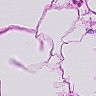
Metastatic tissue present: no